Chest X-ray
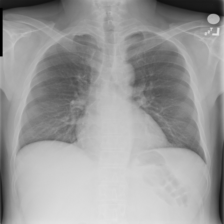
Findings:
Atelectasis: negative
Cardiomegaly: negative
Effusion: negative
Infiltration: negative
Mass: negative
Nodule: negative
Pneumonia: negative
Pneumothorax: negative
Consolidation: negative
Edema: negative
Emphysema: negative
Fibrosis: negative
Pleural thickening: positive
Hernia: negative